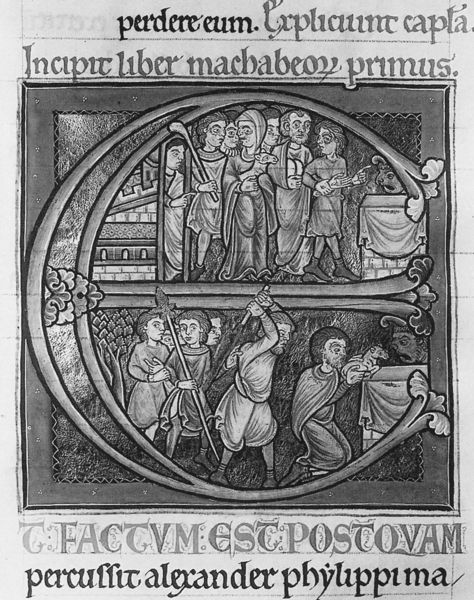
Titel: Bibel ( Capucins Bibel)
Standort: (F Champagne-Ardenne) (EU - F - Champagne-Ardenne)
Institution: Paris, Bibliothèque Nationale
Schlagwörter: baum, mann, weiß, frauen, menschen, frau, kleid, männer, schwarz, tier, tuch, leute, steine, hände, tischtuch, personen, beine, schrift, mauer, lanze, weib, weiber, zeigen, zinnen, fugen, buch, titel, knüppel, schwert, text, buchstabe, initiale, altar, mauern, speer, erschlagen, latein, beschriftet, buchmalerei, incipit, e, liber, initale